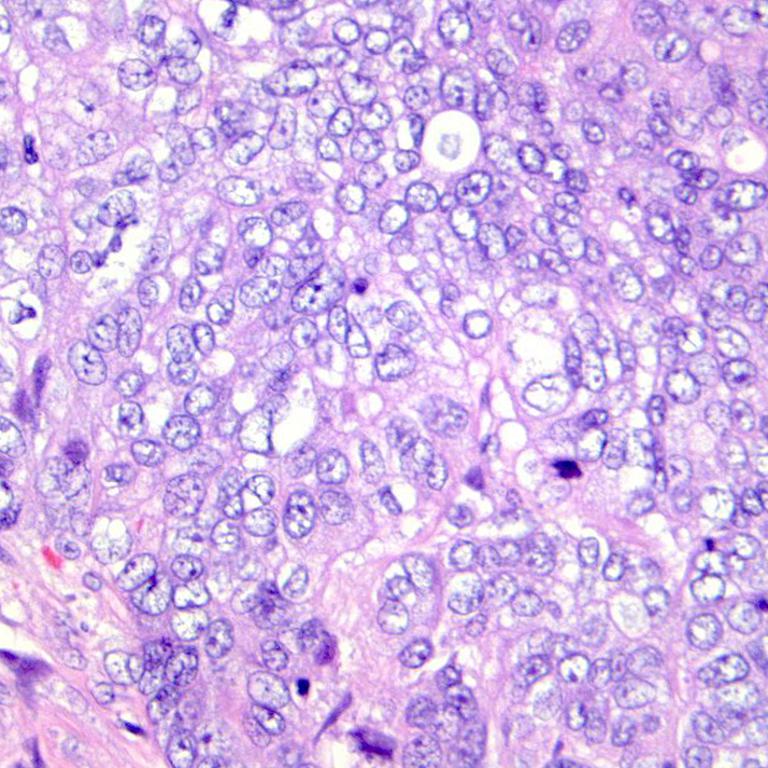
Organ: colon
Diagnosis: adenocarcinomas